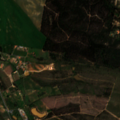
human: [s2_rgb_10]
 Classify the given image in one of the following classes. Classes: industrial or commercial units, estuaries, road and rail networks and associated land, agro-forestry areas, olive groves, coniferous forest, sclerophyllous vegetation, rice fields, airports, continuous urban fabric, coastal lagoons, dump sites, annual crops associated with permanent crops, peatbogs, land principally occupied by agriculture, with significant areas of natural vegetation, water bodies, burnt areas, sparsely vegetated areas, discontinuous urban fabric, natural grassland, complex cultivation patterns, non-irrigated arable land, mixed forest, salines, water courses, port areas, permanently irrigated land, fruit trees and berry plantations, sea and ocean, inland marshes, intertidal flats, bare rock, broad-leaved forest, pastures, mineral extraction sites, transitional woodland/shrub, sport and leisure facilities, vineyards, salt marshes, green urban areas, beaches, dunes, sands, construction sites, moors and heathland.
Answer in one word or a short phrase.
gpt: pastures, broad-leaved forest, transitional woodland/shrub